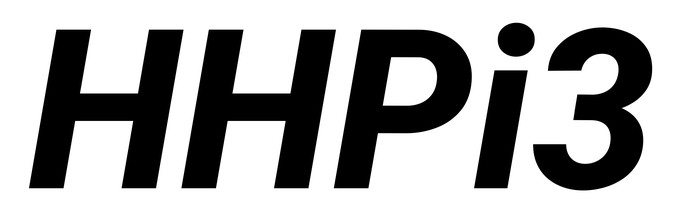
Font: Roboto-Italic_ExtraBold_Italic